Interaction volume radius: 5 \u00c5
Interaction volume height: 20 \u00c5
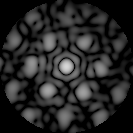
Disorder parameter: 0.4961